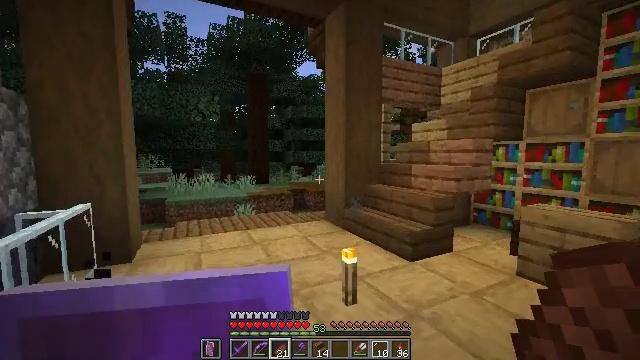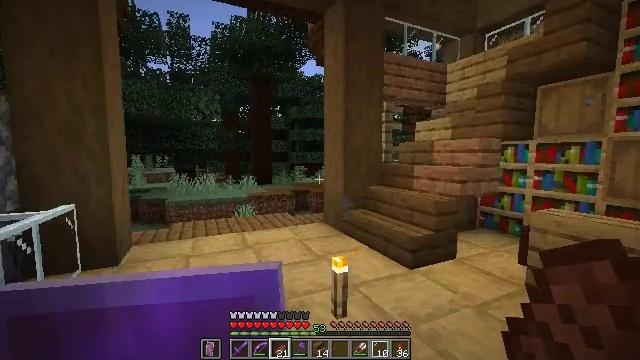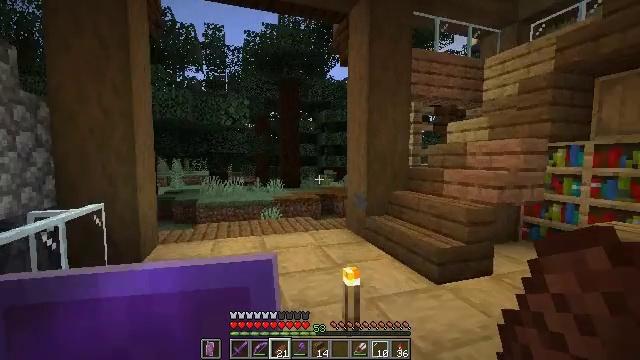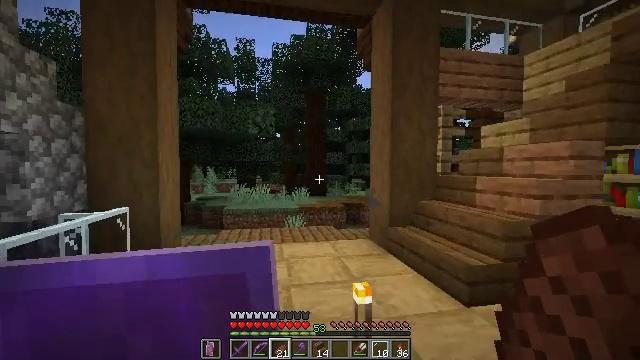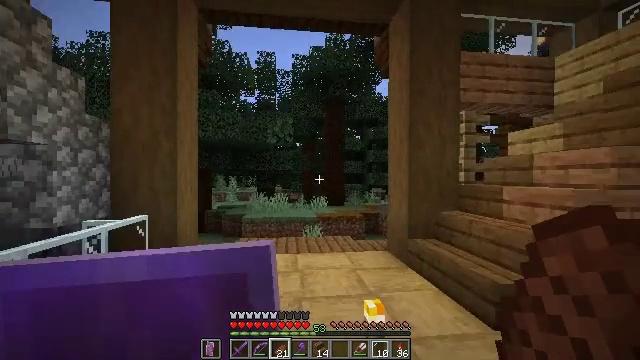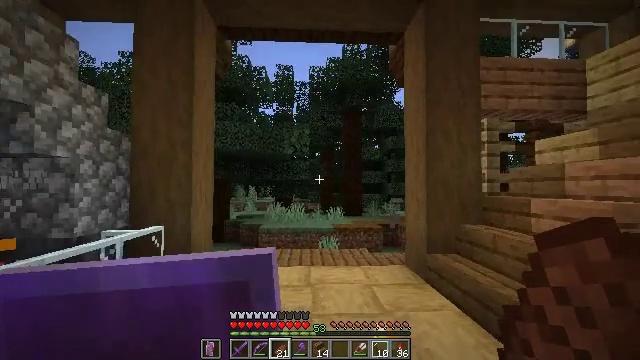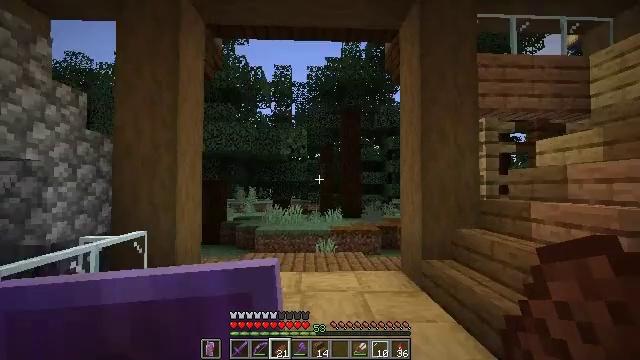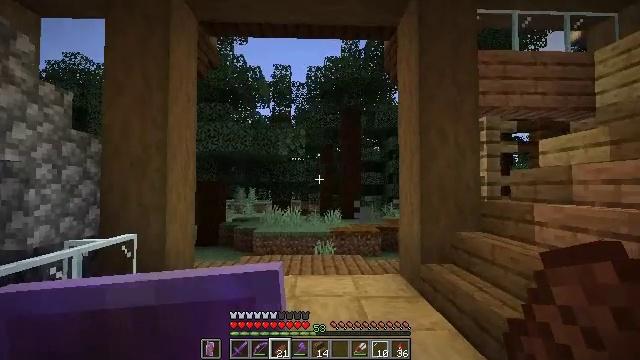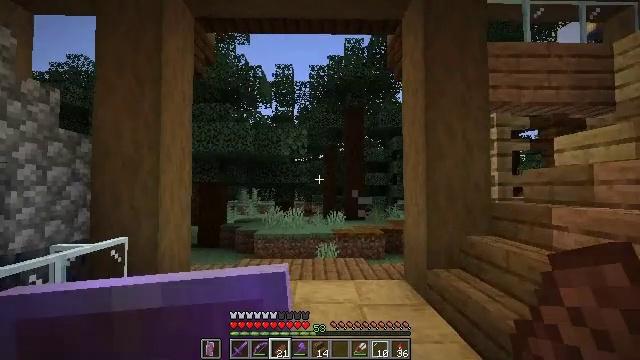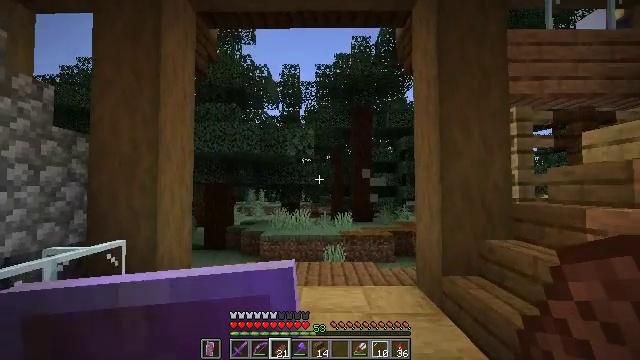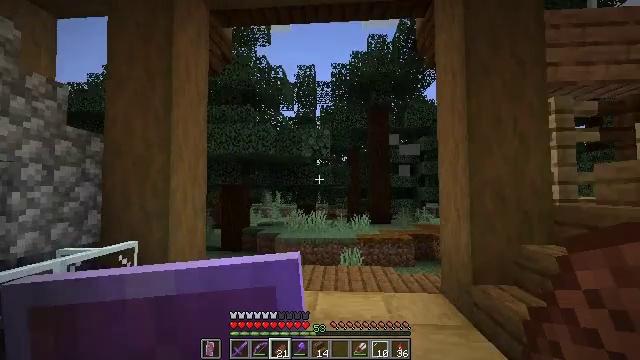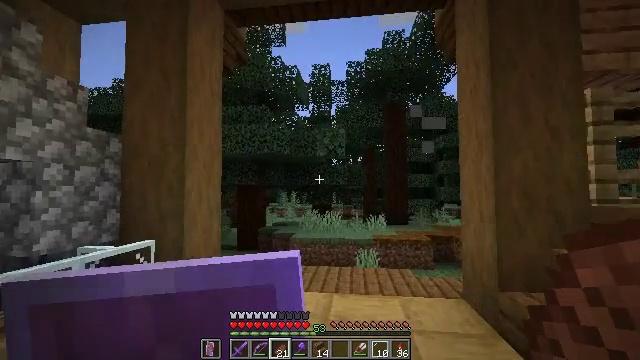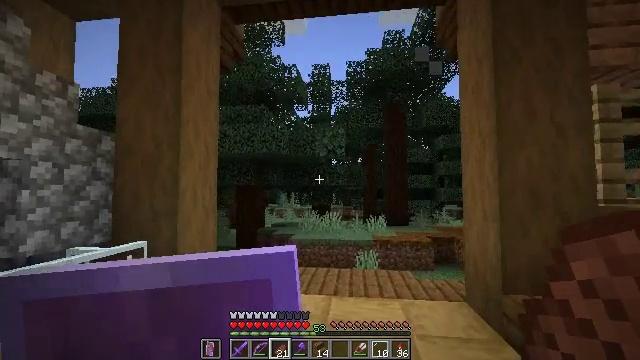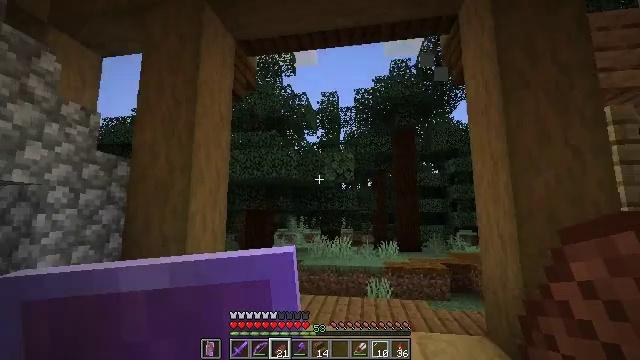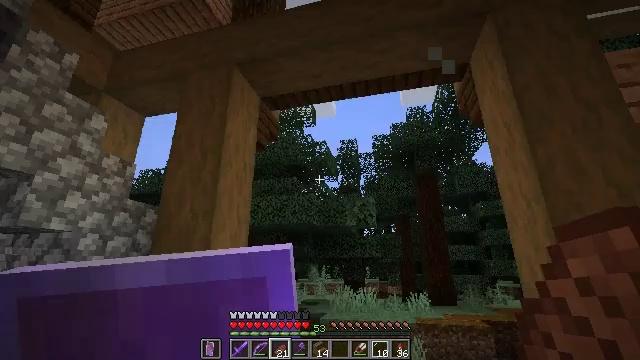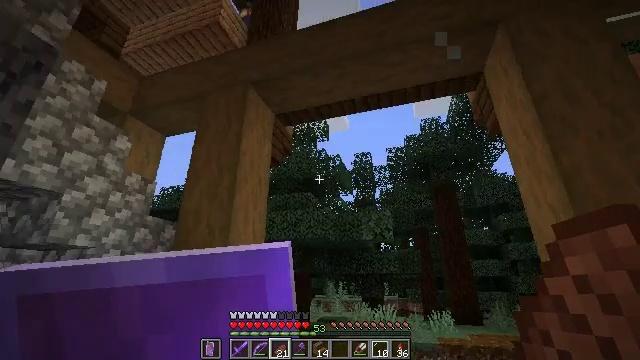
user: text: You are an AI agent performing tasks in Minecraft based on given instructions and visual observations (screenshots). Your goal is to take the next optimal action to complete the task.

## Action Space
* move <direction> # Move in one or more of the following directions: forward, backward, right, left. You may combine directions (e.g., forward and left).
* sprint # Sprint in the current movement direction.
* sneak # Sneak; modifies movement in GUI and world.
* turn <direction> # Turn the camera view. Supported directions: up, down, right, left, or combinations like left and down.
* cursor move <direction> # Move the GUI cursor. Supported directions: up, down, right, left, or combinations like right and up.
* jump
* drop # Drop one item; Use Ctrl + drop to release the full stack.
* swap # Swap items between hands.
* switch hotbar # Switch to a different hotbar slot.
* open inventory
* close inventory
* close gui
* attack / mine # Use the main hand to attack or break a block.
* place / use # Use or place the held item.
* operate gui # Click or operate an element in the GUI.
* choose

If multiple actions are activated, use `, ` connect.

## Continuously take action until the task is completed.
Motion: motion action
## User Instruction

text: Remove and gather vines.
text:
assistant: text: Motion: move forward and move right, turn left
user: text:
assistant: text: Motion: move forward and move right, turn left
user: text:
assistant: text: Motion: move forward and move right, turn left and up
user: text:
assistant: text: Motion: move forward and move right, turn left and up
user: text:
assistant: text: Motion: move forward and move right, turn left and up
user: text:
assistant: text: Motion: move forward and move right
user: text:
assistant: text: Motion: move forward
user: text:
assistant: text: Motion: move forward
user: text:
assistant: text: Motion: move forward, turn left
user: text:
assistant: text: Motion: move forward, turn left
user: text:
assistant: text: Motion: turn left
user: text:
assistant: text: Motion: no_op
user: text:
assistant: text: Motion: turn left and up
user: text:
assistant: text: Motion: turn left and up
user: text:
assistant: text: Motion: turn left and up
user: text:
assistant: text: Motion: turn left
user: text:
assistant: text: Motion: turn left
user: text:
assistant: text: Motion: turn left
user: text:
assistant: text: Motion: turn left
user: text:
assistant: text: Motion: turn left
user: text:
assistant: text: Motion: no_op
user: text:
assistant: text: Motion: no_op
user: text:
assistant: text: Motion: no_op
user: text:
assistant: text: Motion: no_op
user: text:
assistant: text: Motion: no_op
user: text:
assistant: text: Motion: no_op
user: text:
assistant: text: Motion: no_op
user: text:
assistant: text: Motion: no_op
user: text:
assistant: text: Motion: move forward
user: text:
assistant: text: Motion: move forward